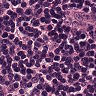
Metastatic tissue present: yes